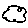
Label: cloud